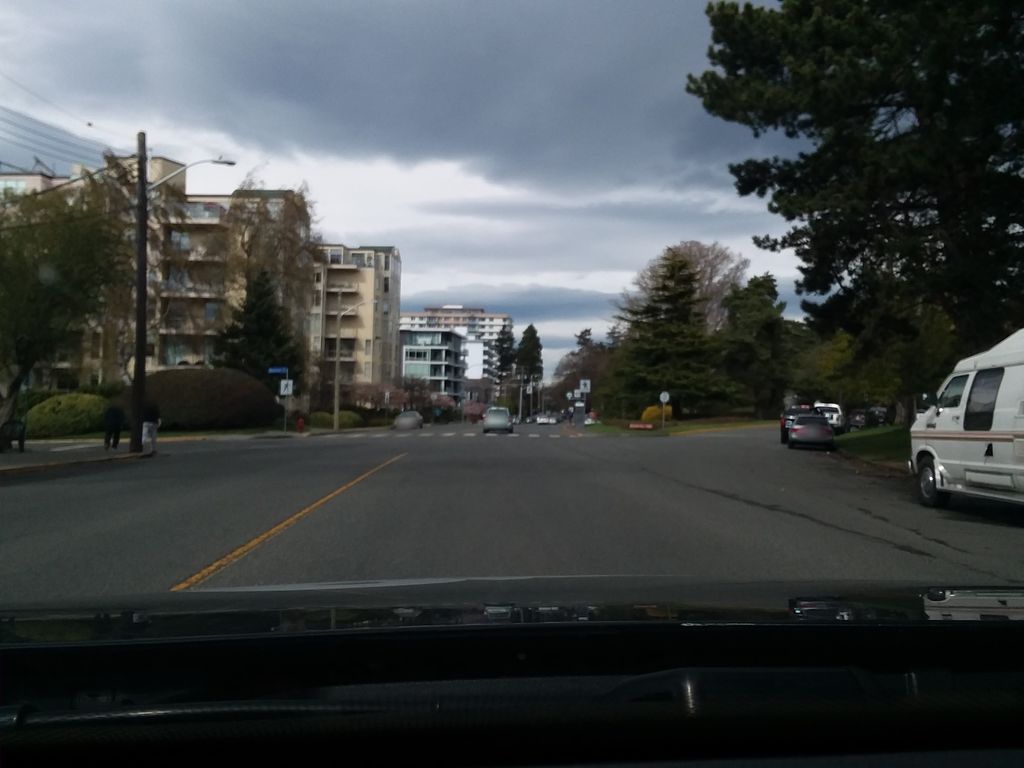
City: victoria